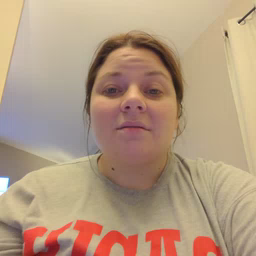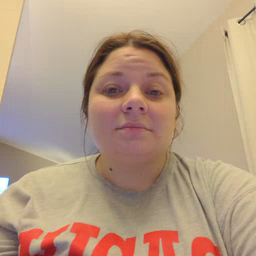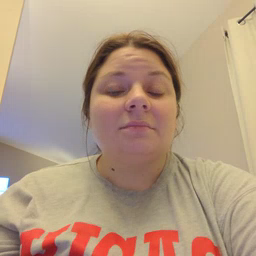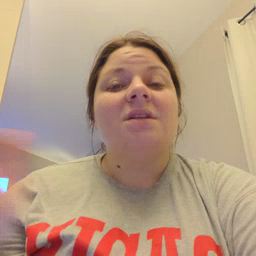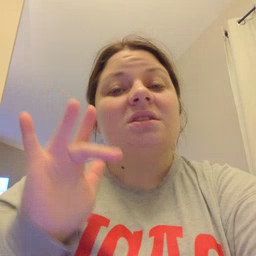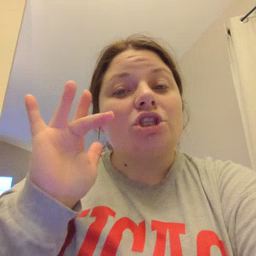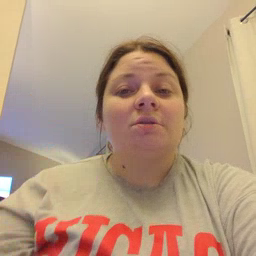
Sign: touch